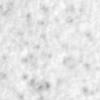
Label: no_change